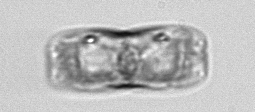
Label: pennate_morphotype1